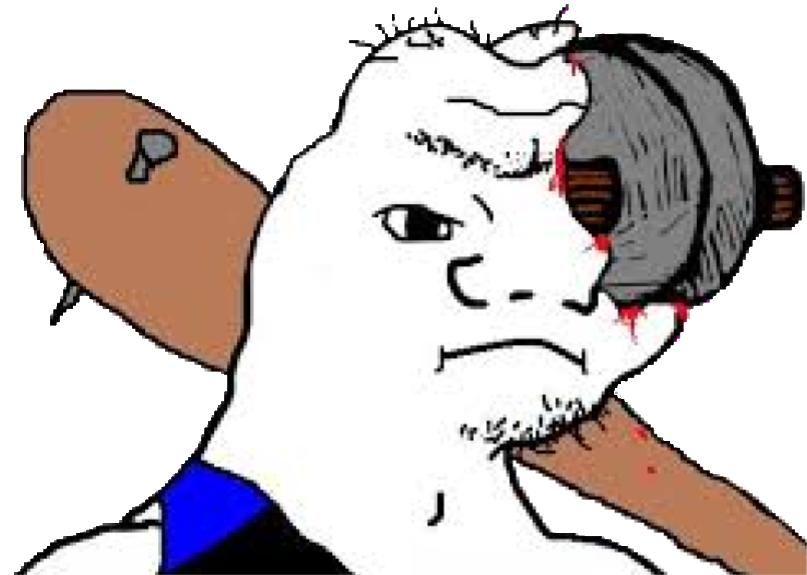
Label: 5_Grug